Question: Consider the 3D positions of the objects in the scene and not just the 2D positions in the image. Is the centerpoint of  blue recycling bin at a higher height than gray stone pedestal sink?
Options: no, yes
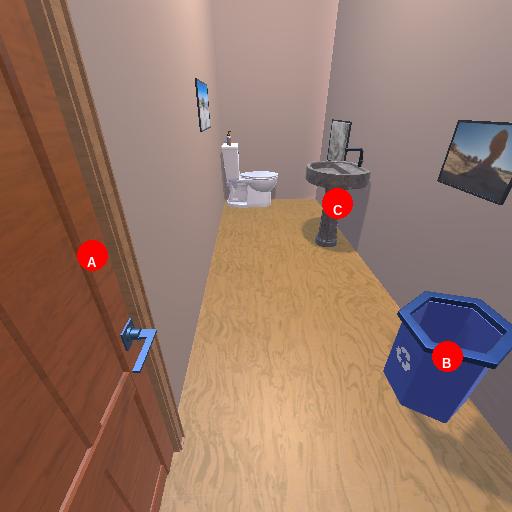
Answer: no